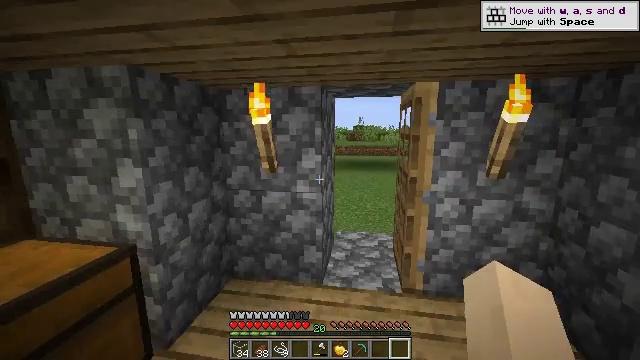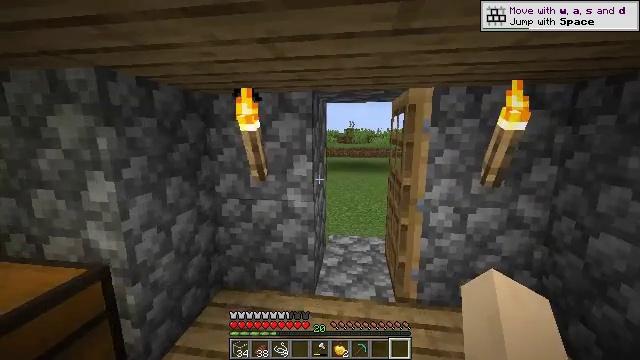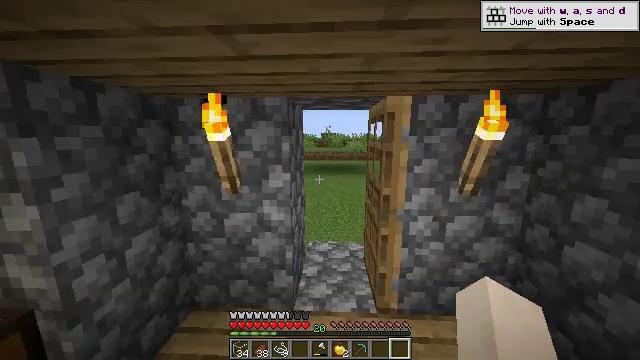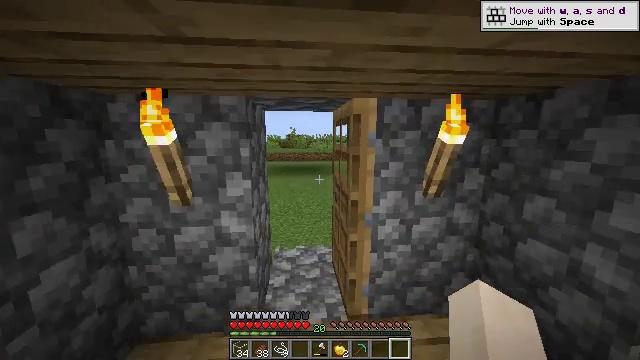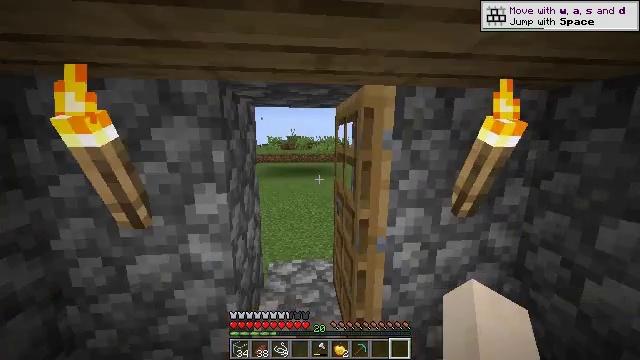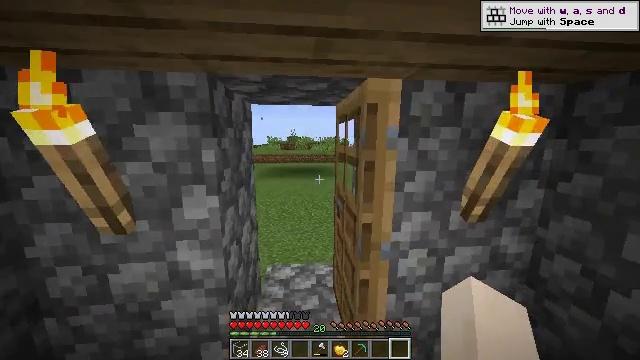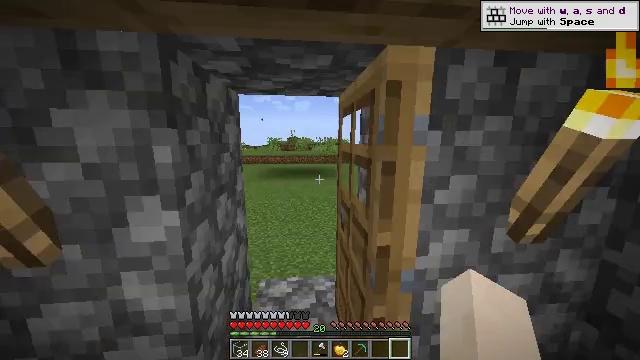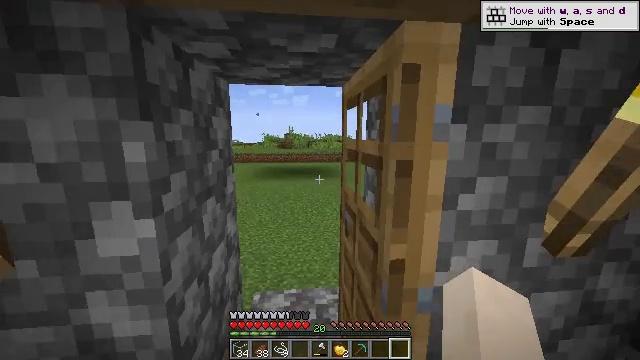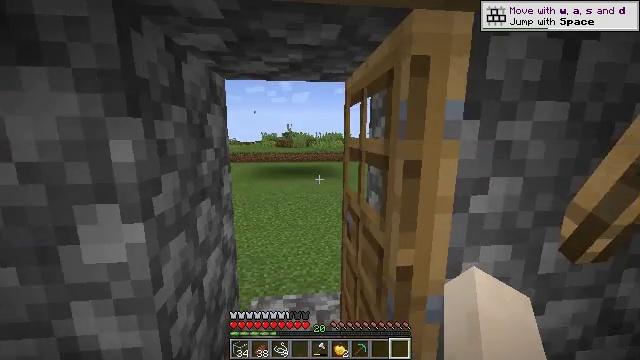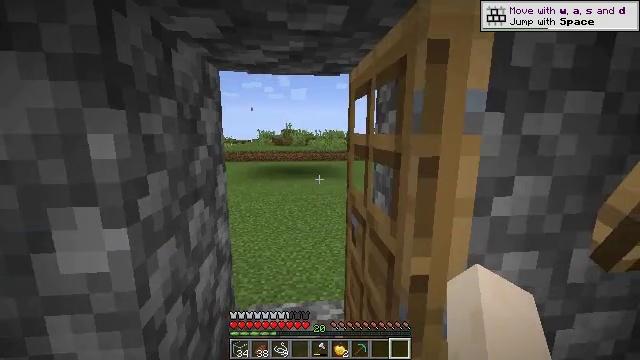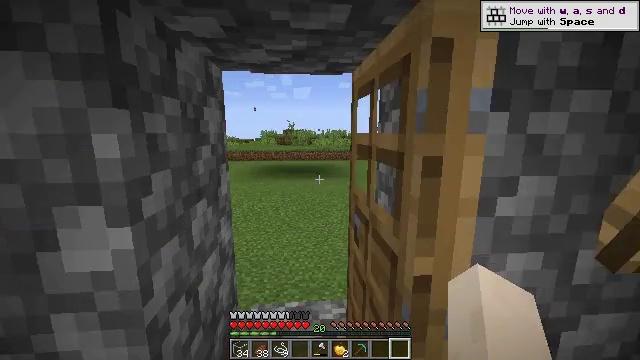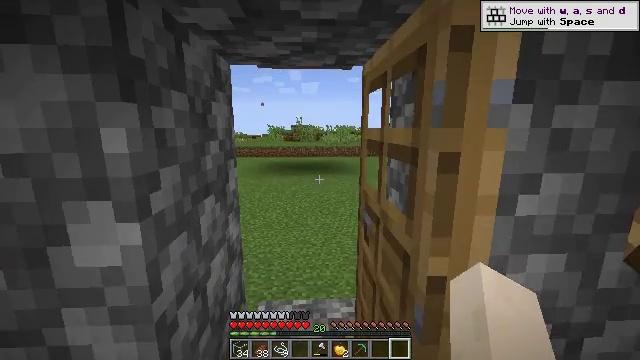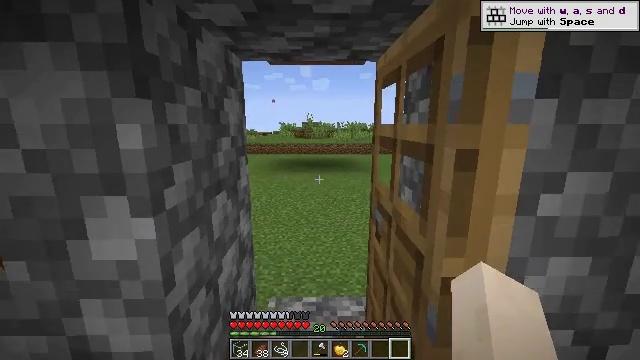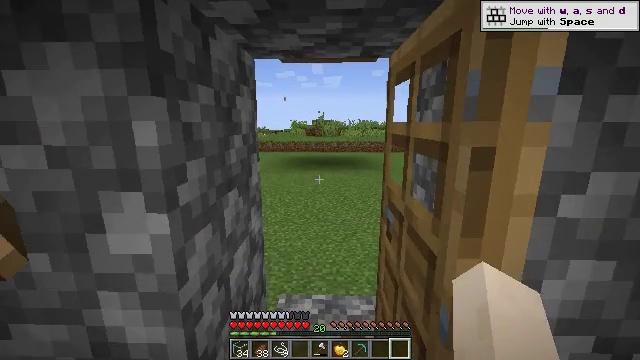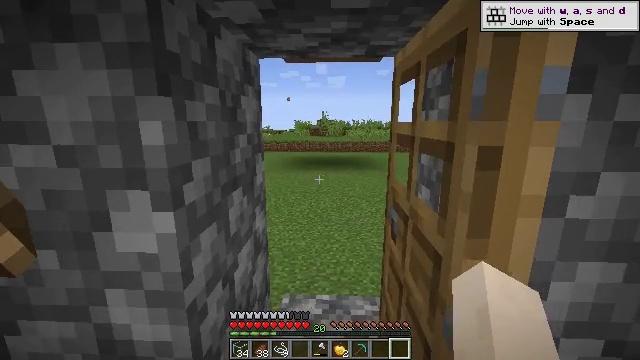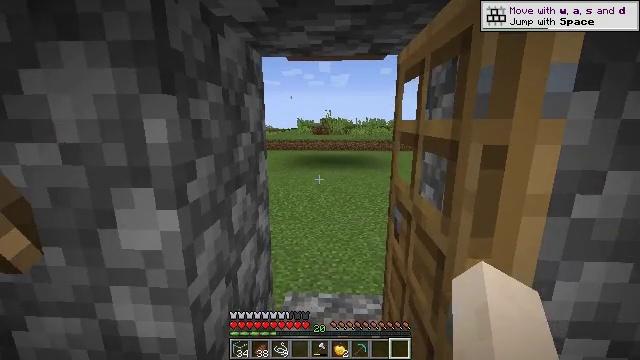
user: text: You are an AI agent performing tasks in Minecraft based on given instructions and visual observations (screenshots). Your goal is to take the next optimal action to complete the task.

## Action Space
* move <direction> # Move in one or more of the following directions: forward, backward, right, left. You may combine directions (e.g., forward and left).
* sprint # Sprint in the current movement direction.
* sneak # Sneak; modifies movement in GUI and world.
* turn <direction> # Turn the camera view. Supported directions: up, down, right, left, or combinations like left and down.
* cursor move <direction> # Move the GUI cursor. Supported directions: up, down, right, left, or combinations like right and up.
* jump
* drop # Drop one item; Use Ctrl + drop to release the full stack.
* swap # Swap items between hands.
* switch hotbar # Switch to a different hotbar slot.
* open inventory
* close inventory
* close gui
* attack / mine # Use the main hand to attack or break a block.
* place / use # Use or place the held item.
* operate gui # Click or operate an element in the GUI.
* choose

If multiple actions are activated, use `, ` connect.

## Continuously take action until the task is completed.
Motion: motion action
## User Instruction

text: Hunt animals.
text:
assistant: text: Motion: move forward, sprint, turn right
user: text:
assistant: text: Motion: move forward, sprint, turn right
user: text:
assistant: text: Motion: move forward, turn right
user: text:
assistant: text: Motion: move forward
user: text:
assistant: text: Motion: move forward
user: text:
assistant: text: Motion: no_op
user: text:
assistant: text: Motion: no_op
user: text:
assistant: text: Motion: no_op
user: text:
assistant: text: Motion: no_op
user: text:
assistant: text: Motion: no_op
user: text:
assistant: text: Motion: turn left
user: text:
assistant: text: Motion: turn left
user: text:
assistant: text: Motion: turn left
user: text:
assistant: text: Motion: no_op
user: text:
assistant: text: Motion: no_op
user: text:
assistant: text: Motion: no_op
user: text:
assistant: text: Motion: no_op
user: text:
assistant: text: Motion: no_op
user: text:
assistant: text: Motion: close inventory
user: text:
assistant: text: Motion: close inventory
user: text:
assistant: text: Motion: close inventory
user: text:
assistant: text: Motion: open gui
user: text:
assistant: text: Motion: no_op
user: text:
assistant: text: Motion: cursor move right
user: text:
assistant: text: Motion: no_op
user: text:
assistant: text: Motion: no_op
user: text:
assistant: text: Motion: no_op
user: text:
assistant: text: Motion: no_op
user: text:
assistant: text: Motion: cursor move right
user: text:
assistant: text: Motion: cursor move right